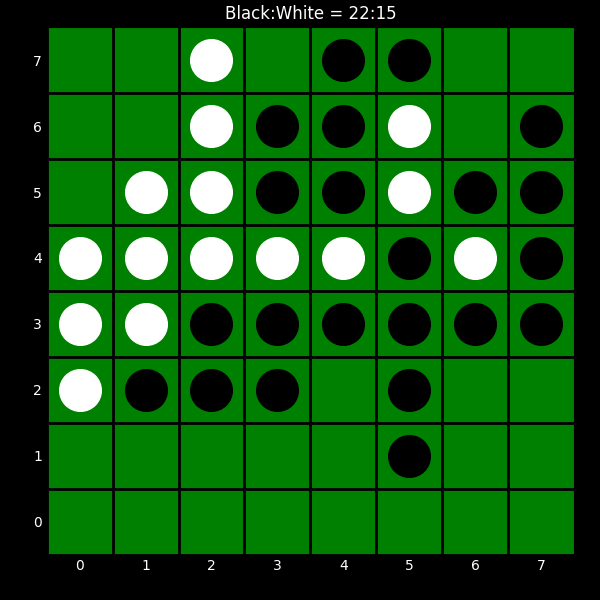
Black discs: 22
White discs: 15